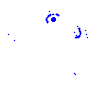
Particle: pion